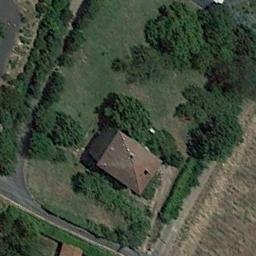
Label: sparse_residential